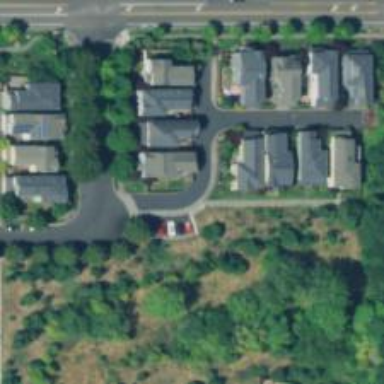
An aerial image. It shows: Residential road with asphalt surface and sidewalk on the left side.